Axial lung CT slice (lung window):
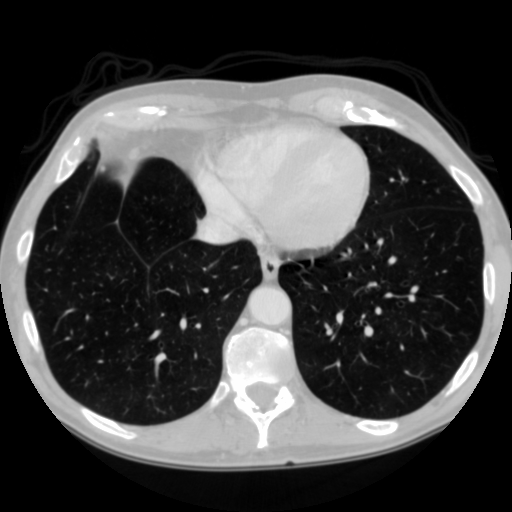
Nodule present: no